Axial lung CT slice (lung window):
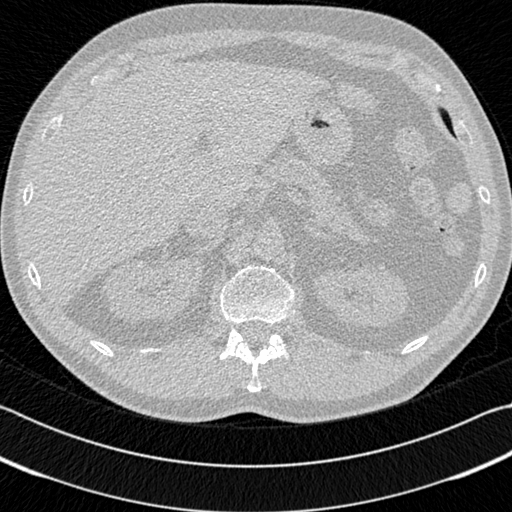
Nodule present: no